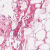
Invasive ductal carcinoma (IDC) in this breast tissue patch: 0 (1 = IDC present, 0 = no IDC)